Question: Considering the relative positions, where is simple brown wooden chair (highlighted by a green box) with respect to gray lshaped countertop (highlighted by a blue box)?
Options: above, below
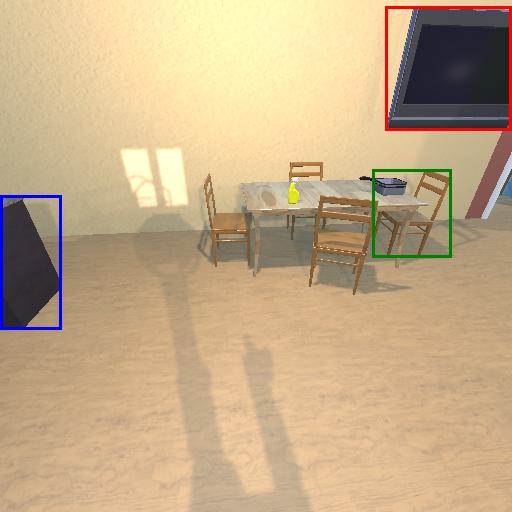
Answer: above